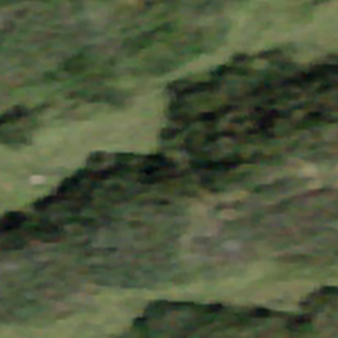
Label: other